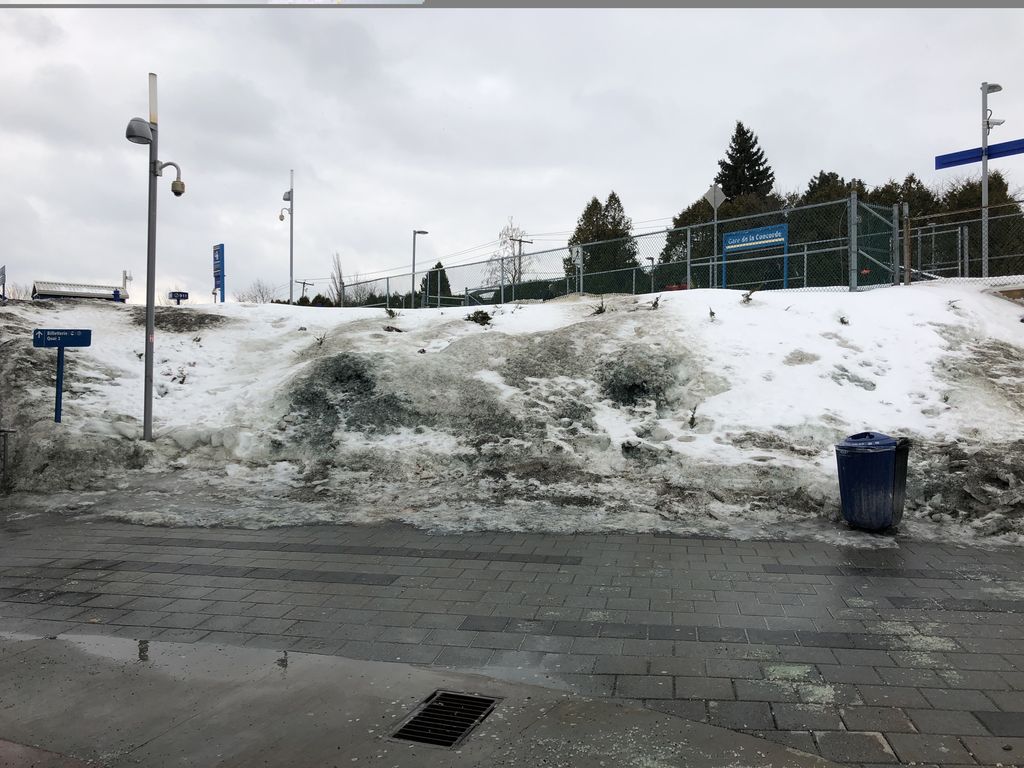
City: montreal